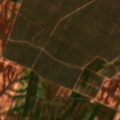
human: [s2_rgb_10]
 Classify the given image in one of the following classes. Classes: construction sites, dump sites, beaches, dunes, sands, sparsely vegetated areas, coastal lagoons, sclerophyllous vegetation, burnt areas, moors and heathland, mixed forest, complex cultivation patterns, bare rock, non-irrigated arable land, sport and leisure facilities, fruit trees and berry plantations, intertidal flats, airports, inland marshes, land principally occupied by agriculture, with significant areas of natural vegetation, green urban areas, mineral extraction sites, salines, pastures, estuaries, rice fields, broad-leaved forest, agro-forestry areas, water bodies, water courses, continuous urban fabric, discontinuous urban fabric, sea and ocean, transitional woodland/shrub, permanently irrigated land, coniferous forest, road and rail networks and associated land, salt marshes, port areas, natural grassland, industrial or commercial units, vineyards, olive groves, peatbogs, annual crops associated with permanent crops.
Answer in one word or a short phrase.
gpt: continuous urban fabric